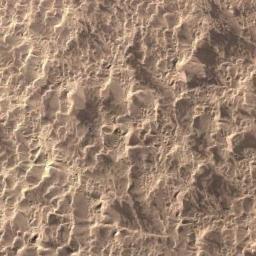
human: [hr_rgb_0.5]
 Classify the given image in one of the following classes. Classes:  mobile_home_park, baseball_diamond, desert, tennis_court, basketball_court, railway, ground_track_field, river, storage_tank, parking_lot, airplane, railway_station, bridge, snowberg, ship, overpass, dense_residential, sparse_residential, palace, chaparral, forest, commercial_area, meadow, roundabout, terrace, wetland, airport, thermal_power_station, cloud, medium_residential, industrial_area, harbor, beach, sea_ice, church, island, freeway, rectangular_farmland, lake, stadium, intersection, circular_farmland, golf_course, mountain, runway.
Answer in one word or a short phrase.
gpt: desert